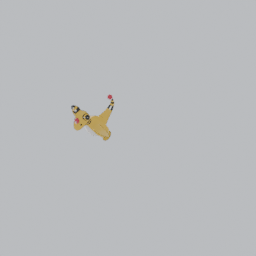
Label: animals